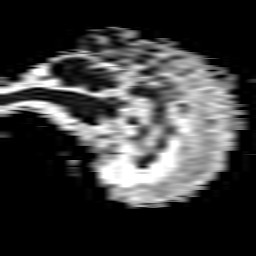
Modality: ADC
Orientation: sagittal
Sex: female
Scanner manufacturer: philips
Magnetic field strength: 3 T
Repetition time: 4.112 s
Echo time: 0.06119 s